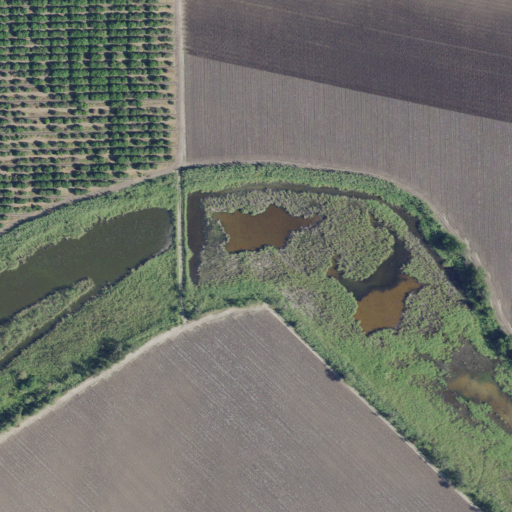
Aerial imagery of levee in Texas named Aqua Negra Banco Number 109 containing cultivated crops, woody wetlands, herbaceous wetlands, and open water